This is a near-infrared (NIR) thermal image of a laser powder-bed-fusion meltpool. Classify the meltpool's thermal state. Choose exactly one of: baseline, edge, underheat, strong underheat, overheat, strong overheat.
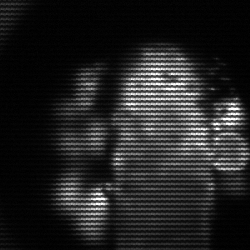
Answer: strong underheat